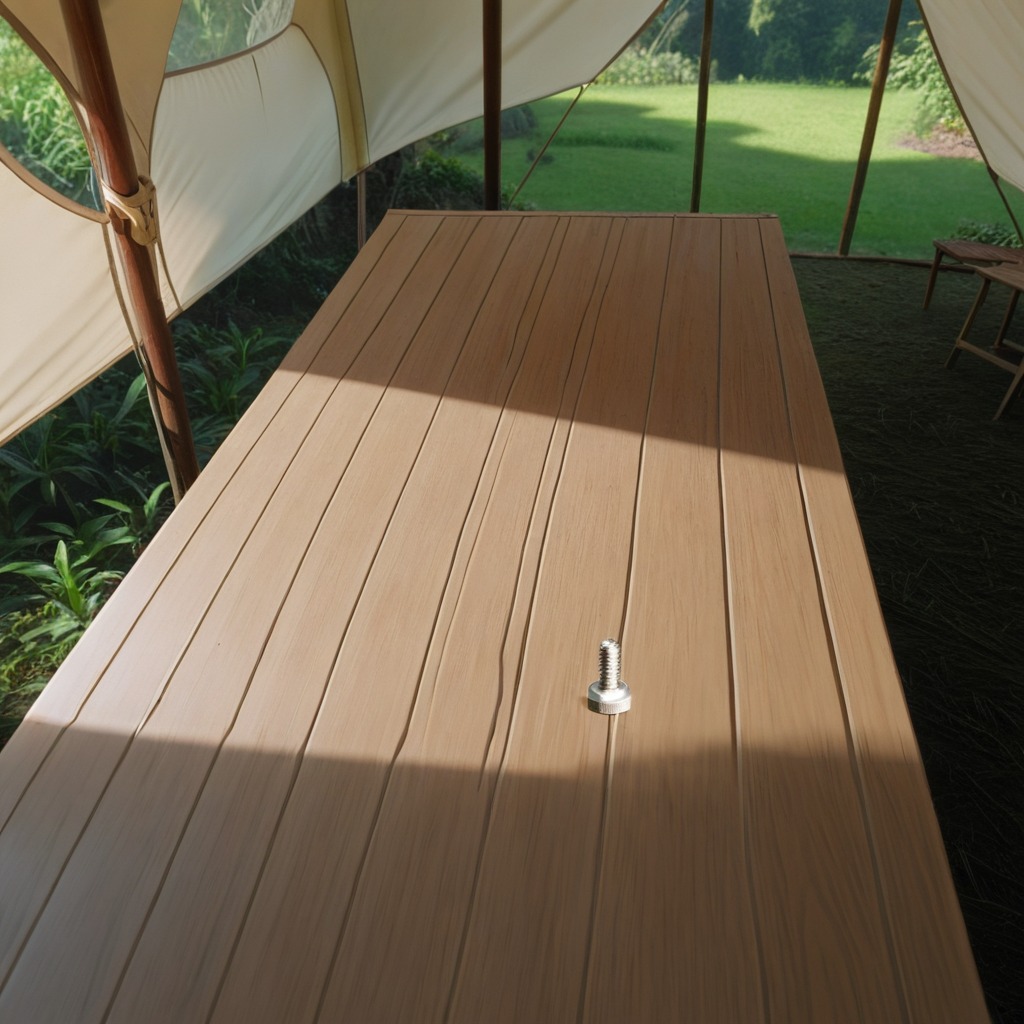
A metal screw is lying on the wooden table.